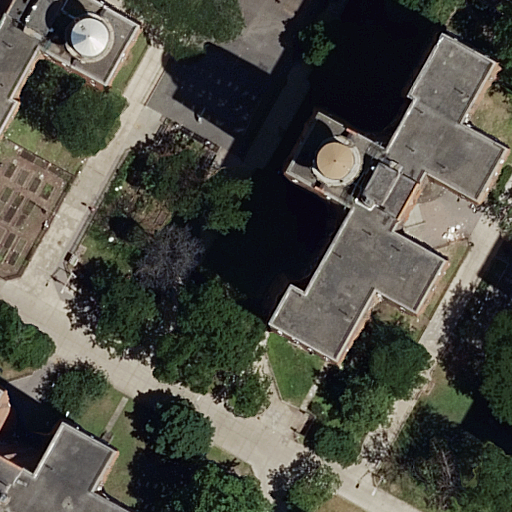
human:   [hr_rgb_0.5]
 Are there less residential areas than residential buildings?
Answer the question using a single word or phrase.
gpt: yes

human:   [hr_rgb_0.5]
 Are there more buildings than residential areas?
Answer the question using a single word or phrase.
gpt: yes

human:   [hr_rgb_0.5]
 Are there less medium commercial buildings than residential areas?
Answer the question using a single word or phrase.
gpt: yes

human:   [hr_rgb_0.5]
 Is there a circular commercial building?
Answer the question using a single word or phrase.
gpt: no

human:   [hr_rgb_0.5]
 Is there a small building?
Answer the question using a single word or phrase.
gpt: no

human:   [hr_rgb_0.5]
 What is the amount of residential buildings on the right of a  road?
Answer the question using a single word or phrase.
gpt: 1

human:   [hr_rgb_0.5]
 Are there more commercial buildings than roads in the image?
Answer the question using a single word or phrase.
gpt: no

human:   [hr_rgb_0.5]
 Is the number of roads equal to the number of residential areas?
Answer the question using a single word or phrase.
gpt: no

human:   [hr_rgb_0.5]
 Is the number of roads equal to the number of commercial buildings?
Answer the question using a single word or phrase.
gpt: no

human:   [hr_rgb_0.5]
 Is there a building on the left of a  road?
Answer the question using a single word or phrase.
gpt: yes

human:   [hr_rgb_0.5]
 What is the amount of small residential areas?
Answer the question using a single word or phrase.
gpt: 0

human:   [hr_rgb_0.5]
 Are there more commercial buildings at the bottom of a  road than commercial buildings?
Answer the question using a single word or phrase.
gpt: no

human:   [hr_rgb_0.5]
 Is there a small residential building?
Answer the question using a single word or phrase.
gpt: no

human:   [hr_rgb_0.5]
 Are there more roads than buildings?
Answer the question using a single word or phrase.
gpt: yes

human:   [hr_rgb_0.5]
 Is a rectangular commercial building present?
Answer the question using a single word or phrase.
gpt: no

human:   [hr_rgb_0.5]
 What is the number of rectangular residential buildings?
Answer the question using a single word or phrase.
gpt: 0

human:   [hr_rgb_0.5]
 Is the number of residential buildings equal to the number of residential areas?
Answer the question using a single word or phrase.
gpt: no

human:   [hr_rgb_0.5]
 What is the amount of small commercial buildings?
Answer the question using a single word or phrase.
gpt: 0

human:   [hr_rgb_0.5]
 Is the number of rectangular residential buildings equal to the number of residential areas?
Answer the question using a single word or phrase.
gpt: no

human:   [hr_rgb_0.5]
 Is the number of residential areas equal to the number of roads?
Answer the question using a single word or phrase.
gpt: no

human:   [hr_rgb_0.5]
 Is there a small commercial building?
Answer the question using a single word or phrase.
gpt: no

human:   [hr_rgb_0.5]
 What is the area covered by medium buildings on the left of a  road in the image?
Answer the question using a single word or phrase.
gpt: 613m2

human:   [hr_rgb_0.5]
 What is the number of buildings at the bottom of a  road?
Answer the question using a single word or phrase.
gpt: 1

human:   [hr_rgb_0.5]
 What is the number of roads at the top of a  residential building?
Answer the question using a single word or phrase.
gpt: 3

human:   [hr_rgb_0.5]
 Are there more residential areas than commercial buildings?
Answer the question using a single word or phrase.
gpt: yes

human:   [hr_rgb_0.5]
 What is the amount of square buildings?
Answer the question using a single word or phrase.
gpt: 0

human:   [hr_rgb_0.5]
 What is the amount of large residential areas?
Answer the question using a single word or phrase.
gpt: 1

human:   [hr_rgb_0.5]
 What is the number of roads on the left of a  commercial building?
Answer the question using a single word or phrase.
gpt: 0

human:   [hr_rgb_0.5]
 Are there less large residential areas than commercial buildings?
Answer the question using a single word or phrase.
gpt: no

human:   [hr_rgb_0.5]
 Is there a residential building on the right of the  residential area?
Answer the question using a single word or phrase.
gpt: yes

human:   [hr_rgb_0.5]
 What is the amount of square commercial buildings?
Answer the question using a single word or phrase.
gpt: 0

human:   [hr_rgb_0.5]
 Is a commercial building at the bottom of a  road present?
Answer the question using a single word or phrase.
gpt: no

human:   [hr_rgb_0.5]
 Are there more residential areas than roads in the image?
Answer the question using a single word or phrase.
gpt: no

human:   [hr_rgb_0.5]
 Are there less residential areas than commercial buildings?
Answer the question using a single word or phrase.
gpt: no

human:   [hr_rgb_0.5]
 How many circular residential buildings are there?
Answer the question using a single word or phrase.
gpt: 0

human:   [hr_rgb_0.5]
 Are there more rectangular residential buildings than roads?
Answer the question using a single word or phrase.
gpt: no